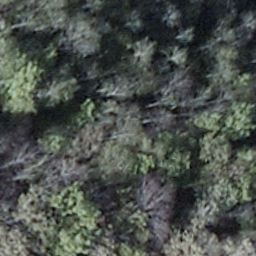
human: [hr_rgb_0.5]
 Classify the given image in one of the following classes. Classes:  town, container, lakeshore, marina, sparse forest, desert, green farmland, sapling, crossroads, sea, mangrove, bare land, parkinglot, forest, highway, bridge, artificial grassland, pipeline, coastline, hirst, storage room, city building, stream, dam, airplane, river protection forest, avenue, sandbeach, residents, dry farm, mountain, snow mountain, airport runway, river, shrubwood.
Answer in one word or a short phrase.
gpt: shrubwood